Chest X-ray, PA view. Patient: 56 years old, sex M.
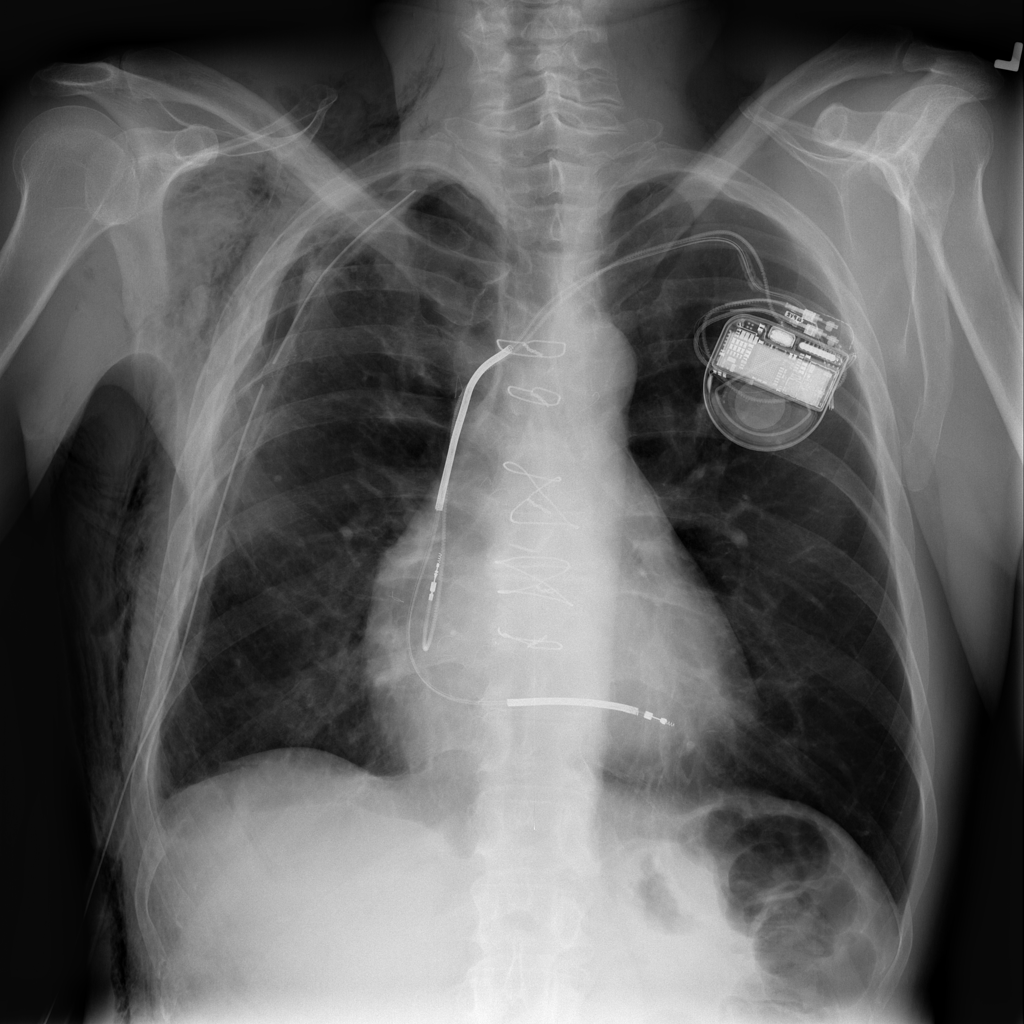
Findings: Pneumothorax